Brain MRI, t2w sequence, axial 2D slice.
Patient: age 34, sex M, weight 95 kg, height 1.95 m
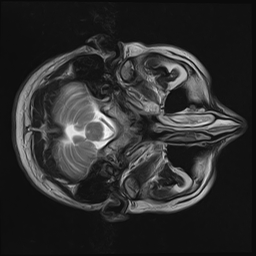